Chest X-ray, PA view. Patient: 63 years old, sex F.
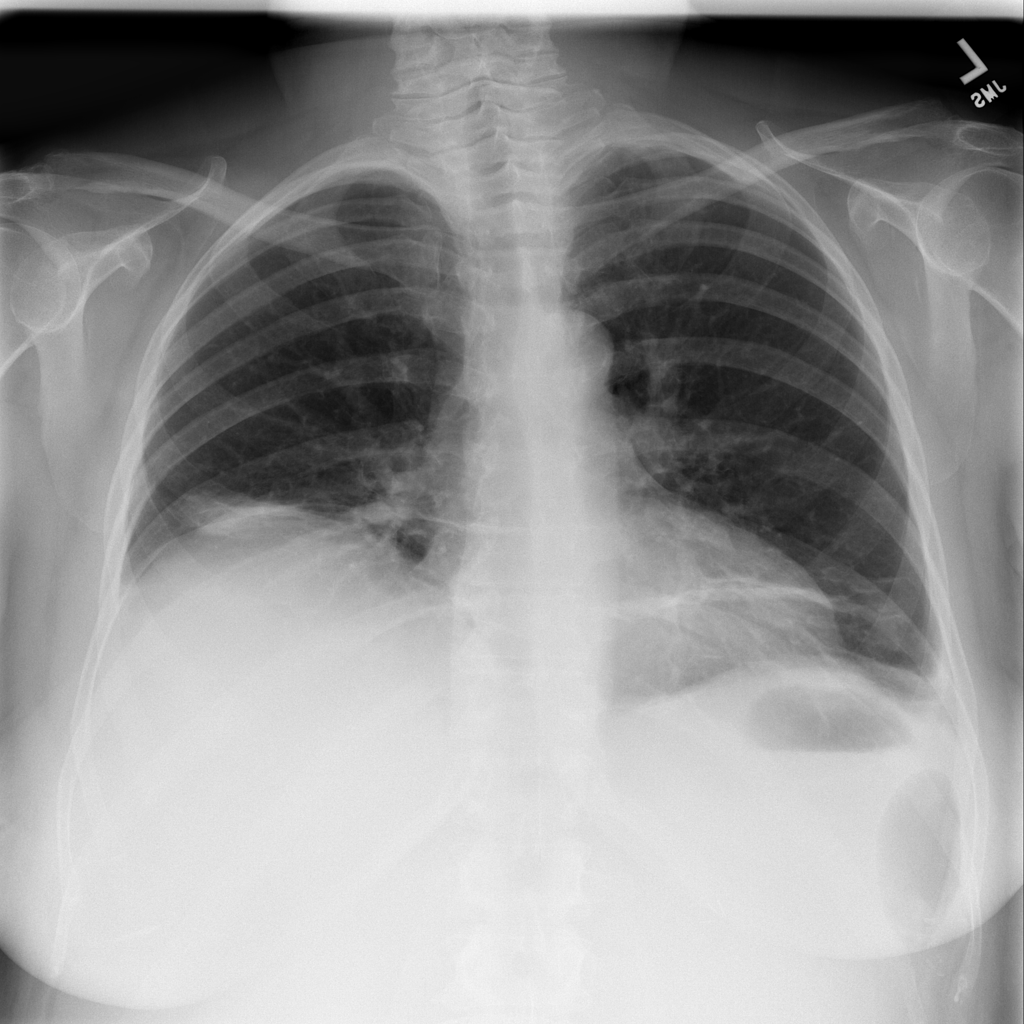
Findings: Atelectasis